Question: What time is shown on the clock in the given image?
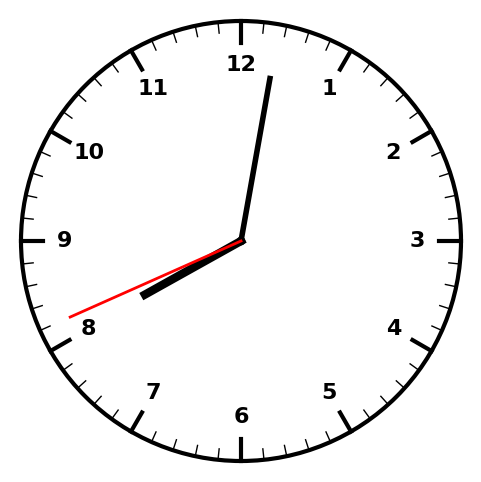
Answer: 08:01:41